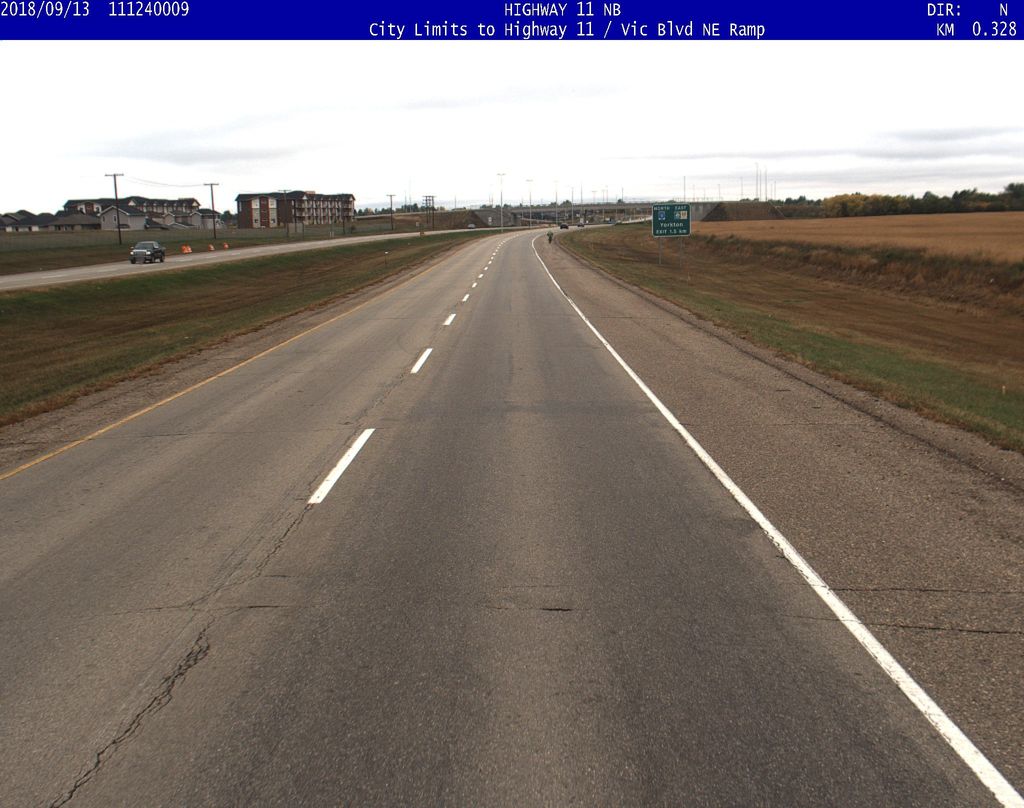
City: saskatoon